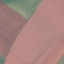
Label: AnnualCrop